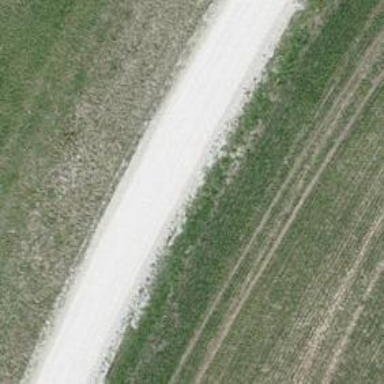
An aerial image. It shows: Track with fine gravel surface of grade2.